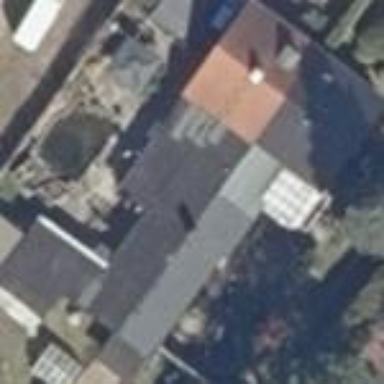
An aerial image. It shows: Semi-detached house with gabled roof.